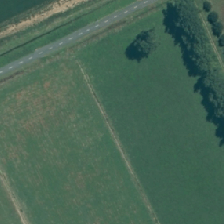
Land cover: shortrotation_cropland